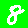
Digit: 8